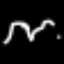
Label: squiggle